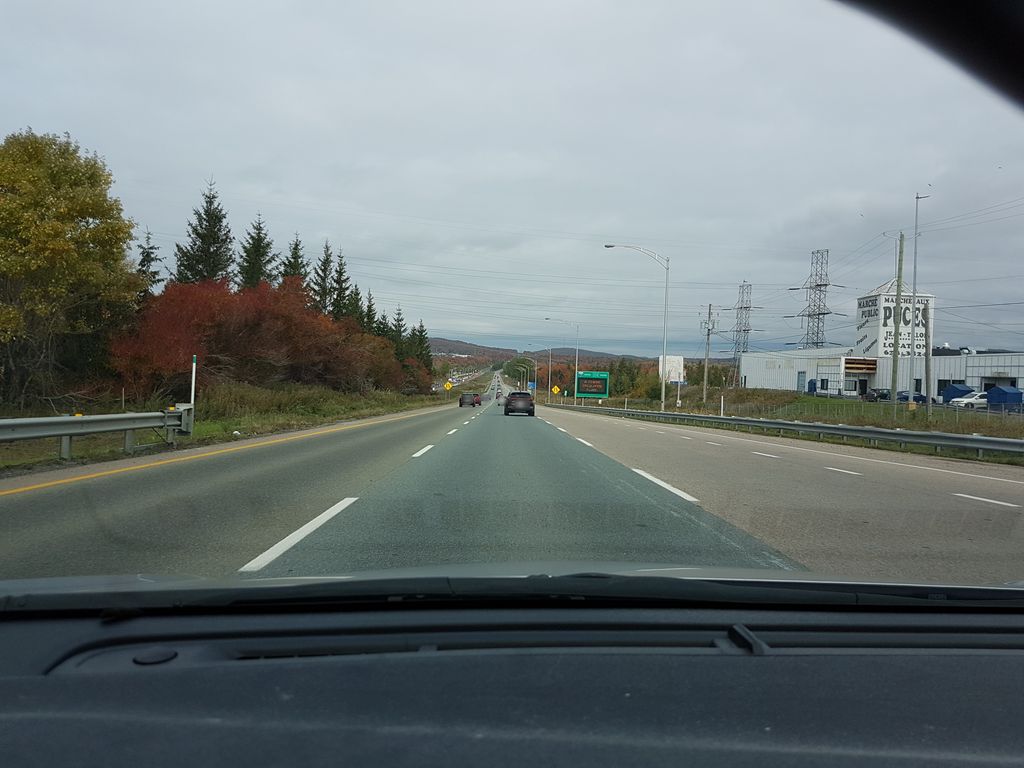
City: quebec_city